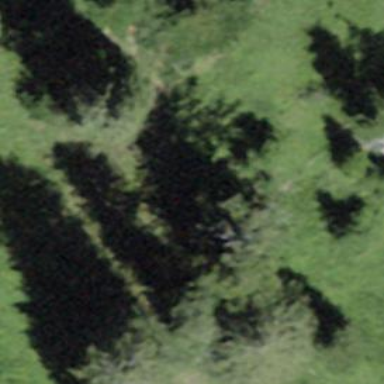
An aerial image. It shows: Forest area.